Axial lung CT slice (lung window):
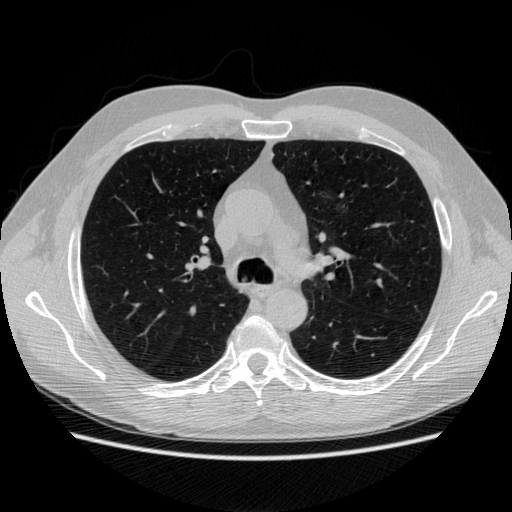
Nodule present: no